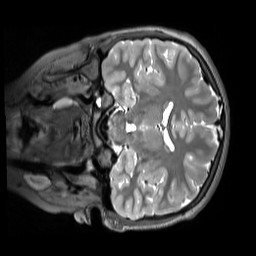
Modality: T2w
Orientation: coronal
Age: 10
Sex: male
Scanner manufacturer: siemens
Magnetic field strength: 3 T
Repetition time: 3.2 s
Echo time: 0.408 s